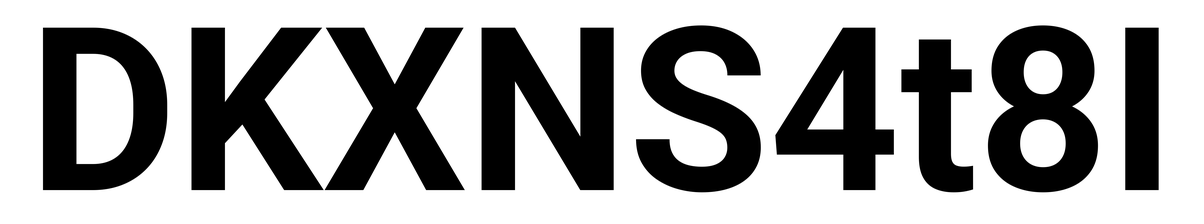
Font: Roboto_Bold